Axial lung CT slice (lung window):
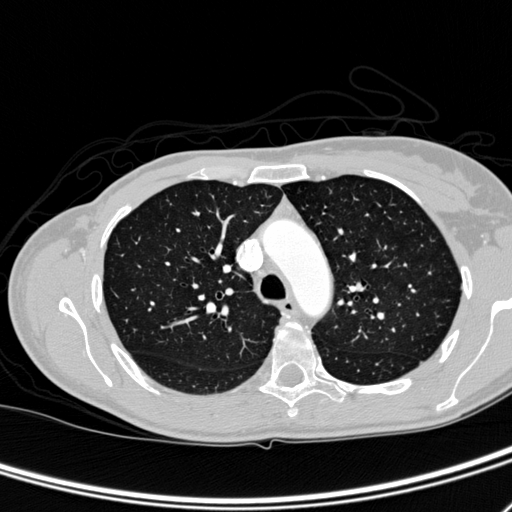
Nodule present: no